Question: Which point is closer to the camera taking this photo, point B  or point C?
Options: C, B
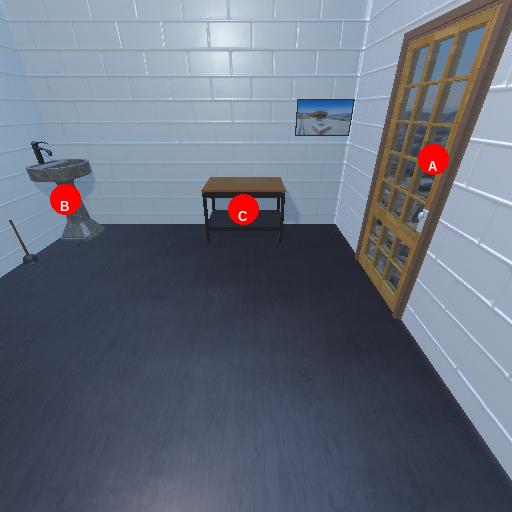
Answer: C